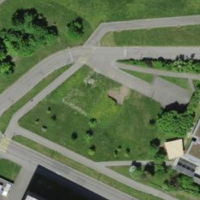
EUNIS habitat code: 53
Species observed at this site:
Valgus hemipterus